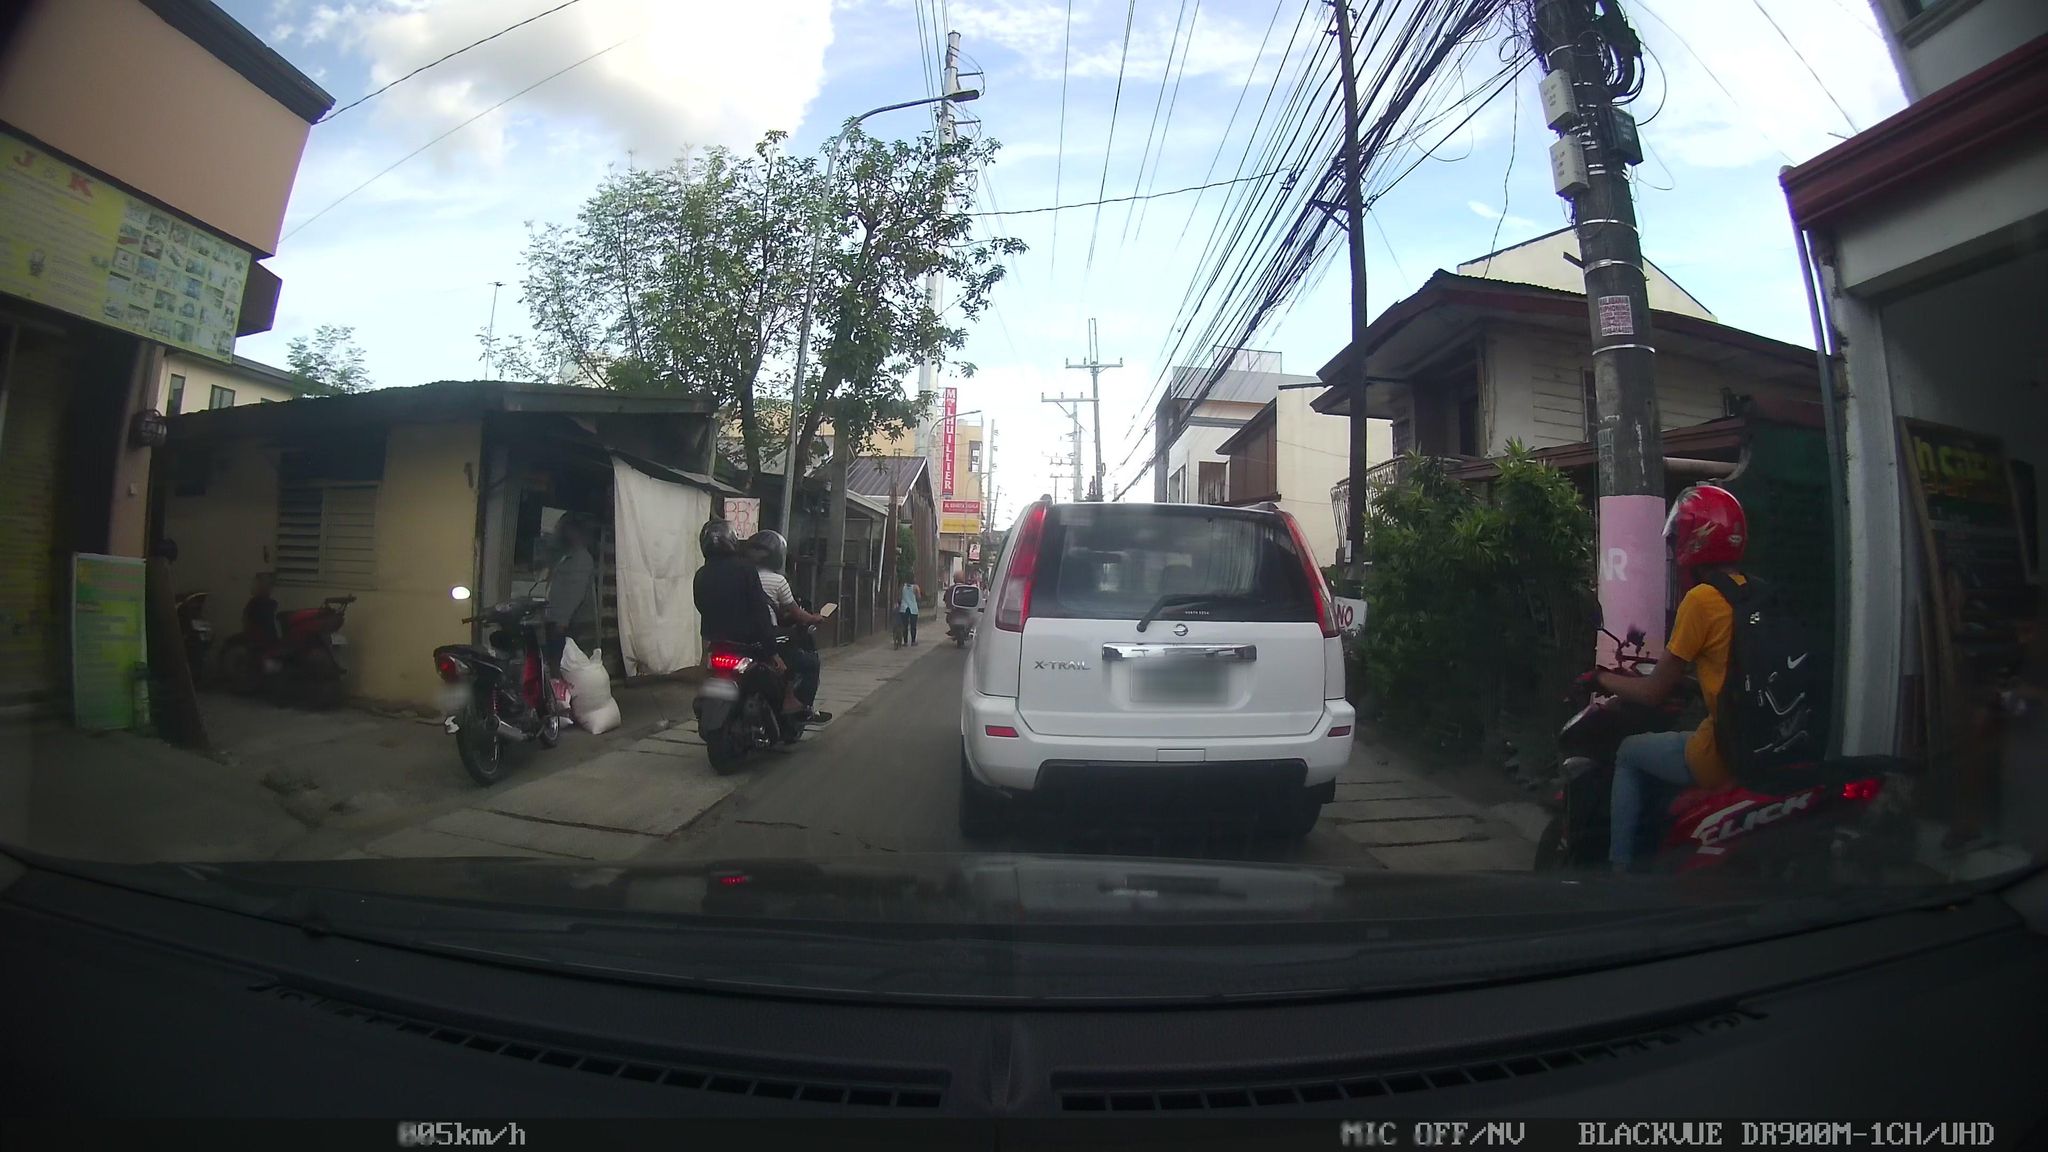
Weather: clear
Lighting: day
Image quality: good
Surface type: driving surface
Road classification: secondary
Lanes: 1.0
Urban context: urban centre
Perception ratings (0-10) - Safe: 2.6, Lively: 5.8, Beautiful: 1.86, Boring: 3.97, Depressing: 4.05, Wealthy: 1.26